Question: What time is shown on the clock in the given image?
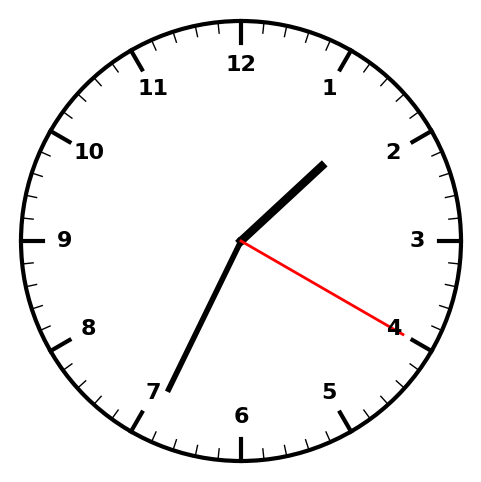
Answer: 01:34:20